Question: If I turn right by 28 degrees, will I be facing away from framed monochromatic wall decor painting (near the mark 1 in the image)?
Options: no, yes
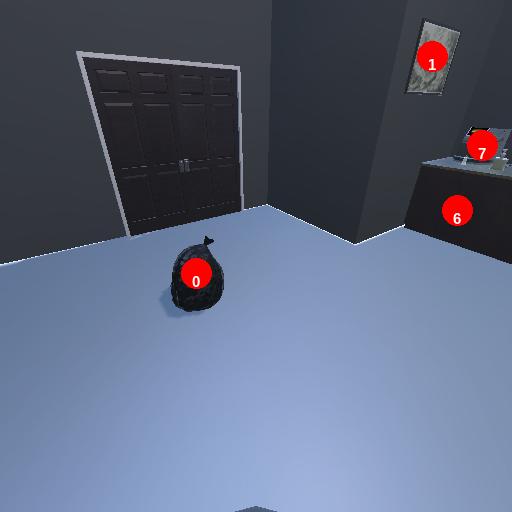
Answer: no